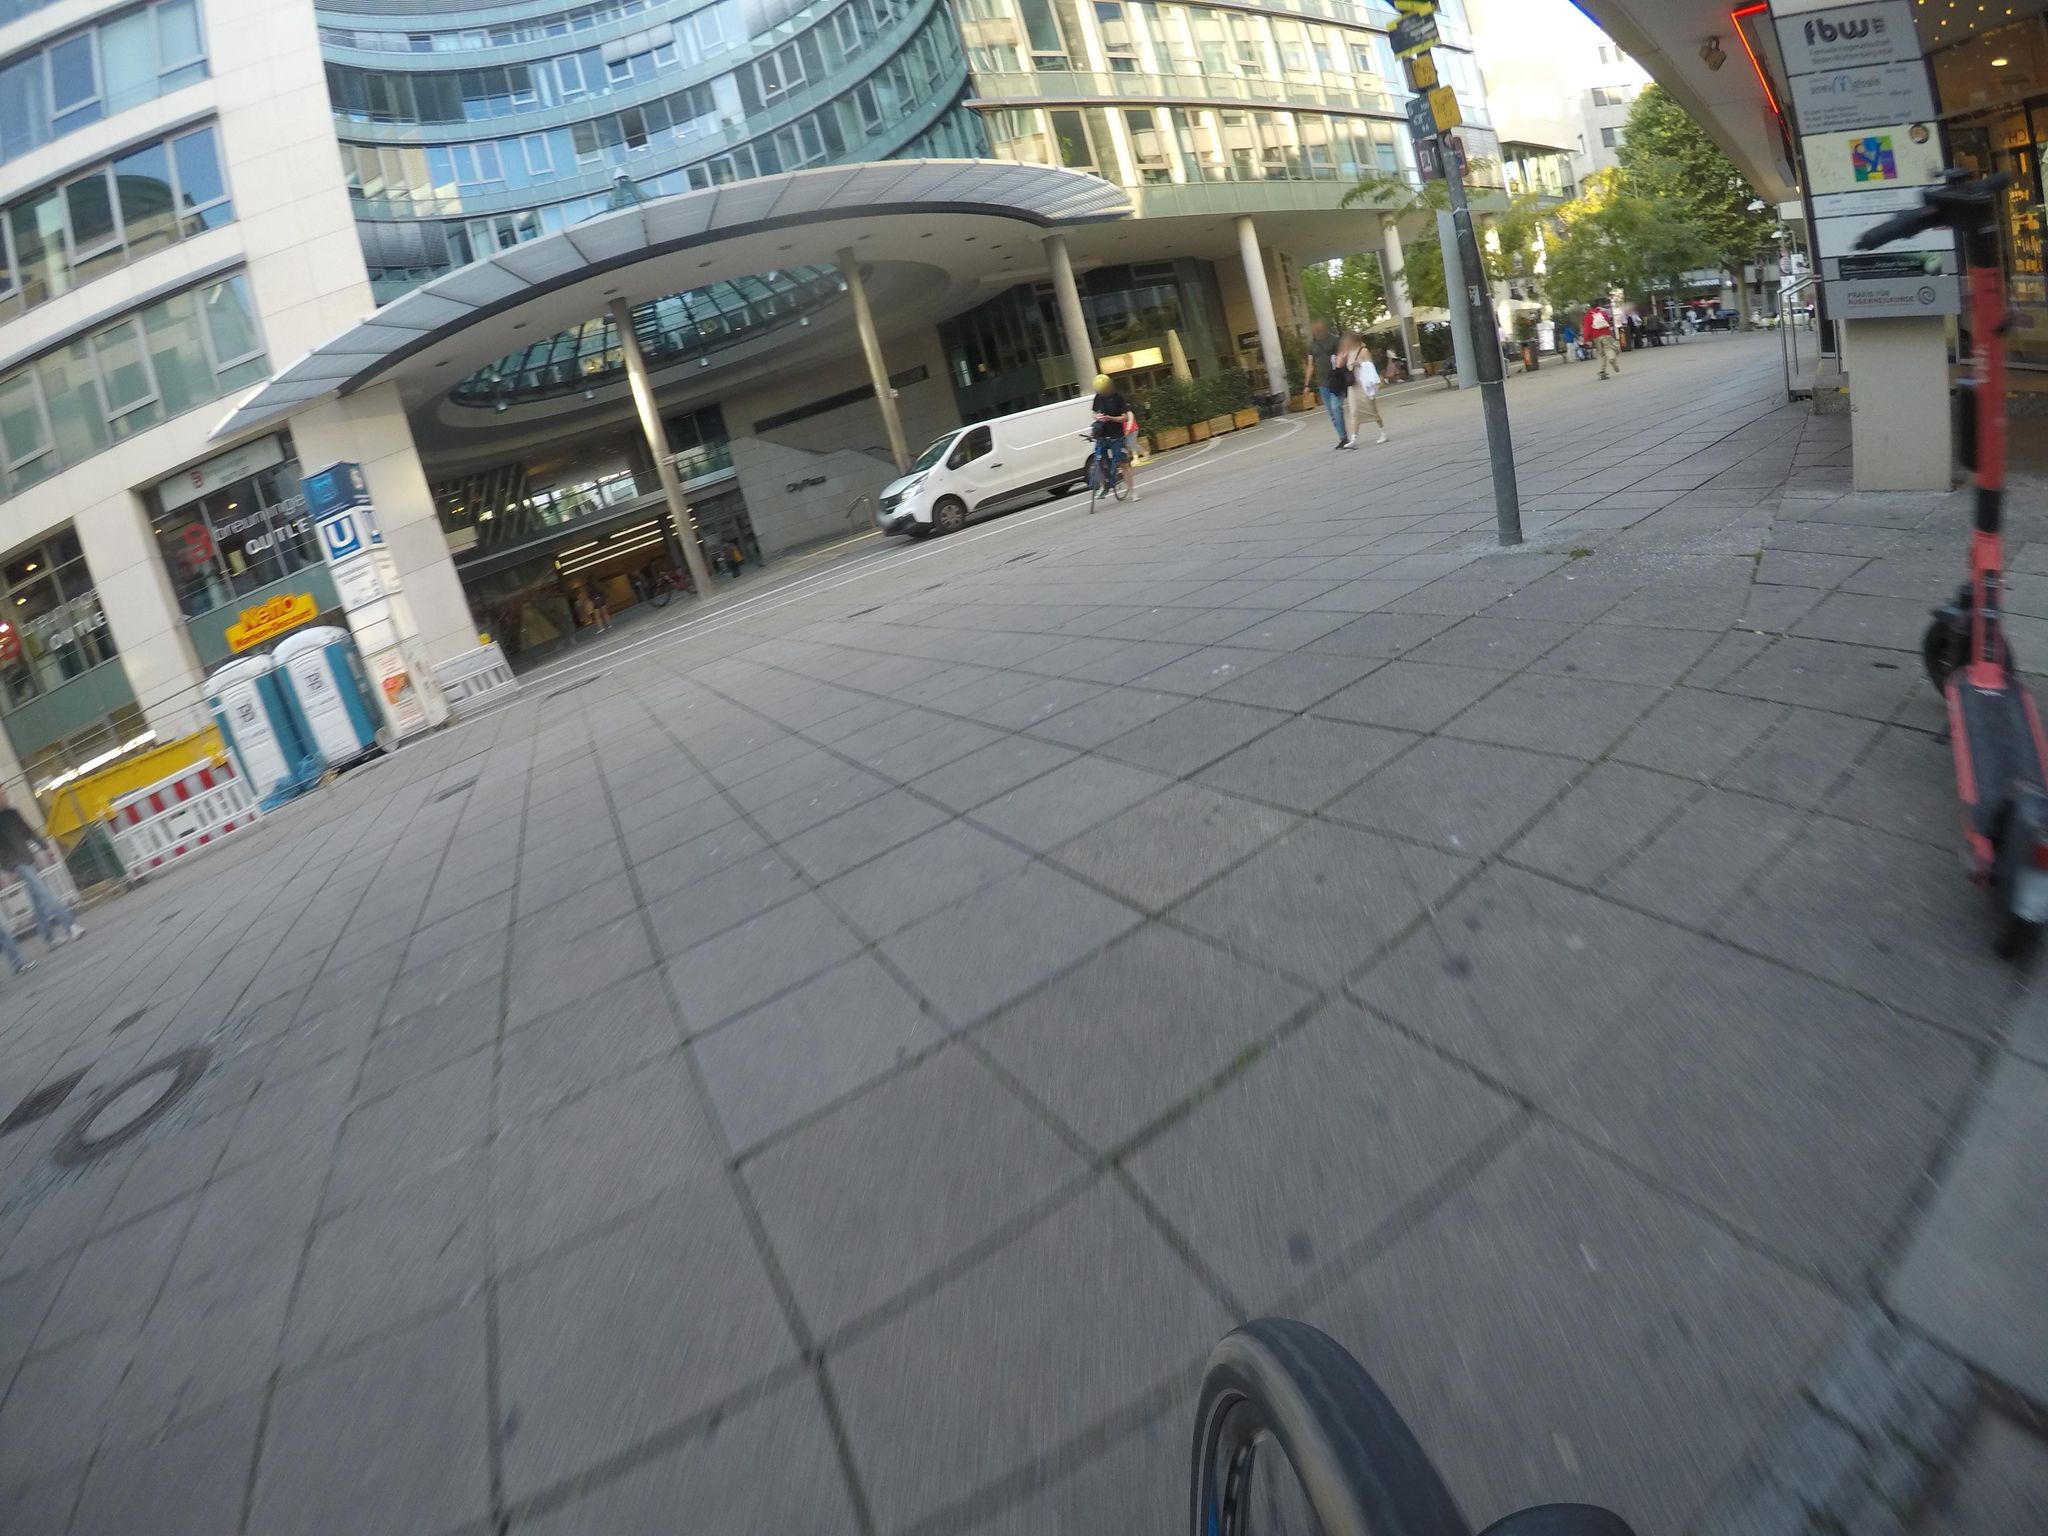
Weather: clear
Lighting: day
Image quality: good
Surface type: walking surface
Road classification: pedestrian, residential
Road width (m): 5
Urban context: urban centre
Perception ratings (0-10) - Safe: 3.21, Lively: 9.62, Beautiful: 3.24, Boring: 1.33, Depressing: 3.04, Wealthy: 4.56